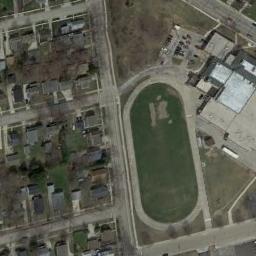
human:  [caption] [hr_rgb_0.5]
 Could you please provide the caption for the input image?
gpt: The ground track field is surrounded by some bare trees and houses arranged neatly .

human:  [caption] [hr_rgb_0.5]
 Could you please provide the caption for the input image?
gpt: Part of the track is not covered with green .

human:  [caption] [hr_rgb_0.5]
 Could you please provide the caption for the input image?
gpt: There are many buildings next to the ground track field .

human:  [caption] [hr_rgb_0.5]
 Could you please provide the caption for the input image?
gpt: The track and field is built on bare land, And there is a road distance from the residential area .

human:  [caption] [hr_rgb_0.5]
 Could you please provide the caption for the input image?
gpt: There are many buildings beside the ground track field with a gray track .